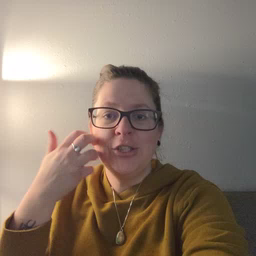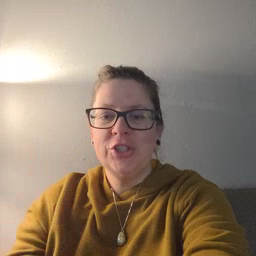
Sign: tiger